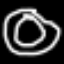
Label: donut